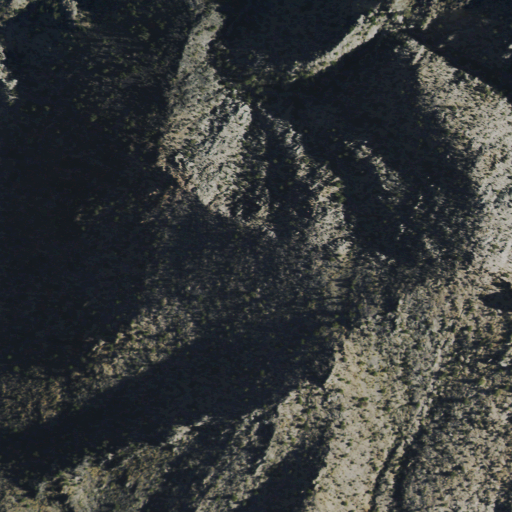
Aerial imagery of mountain in Nevada named Grants Peak containing shrub and evergreen forest